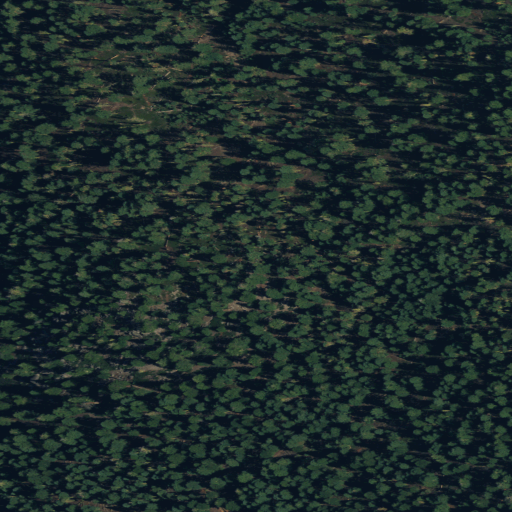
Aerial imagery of mountain in California named Painted Rock containing only evergreen forest